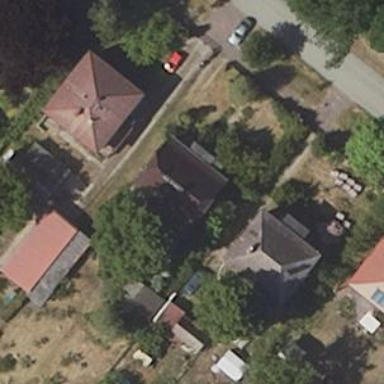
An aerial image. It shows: Detached building with half-hipped roof.